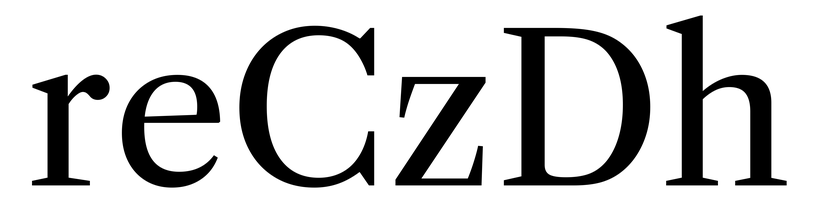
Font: LibreCaslonText_Regular